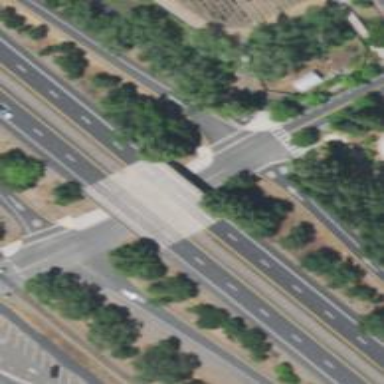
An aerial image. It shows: Marked crossing on cycleway road.